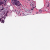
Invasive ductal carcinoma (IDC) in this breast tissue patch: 1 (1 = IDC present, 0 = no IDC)